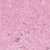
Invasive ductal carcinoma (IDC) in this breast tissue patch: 0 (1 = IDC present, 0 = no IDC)